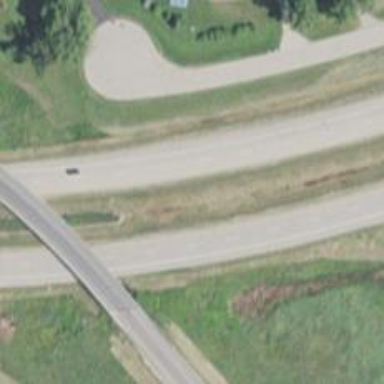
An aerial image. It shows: Asphalt road classified as primary highway with expressway characteristics.